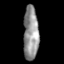
Tissue: skin
Cell type: Others
Senescence score: 0.7609
Nuclear area (px): 804
Mean DAPI intensity: 145.596